RGB frame:
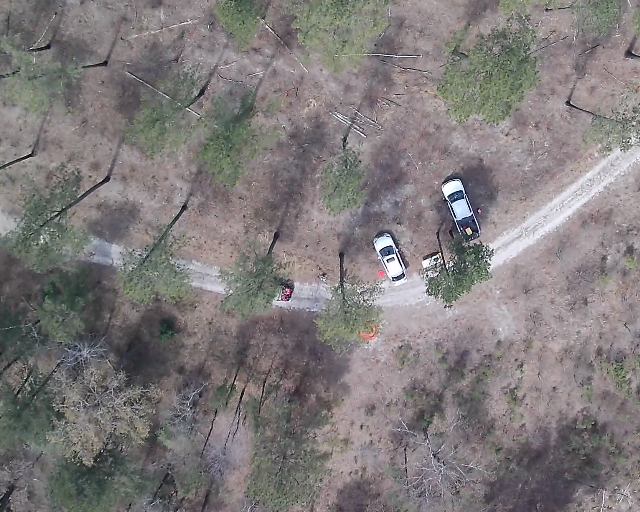
Thermal frame:
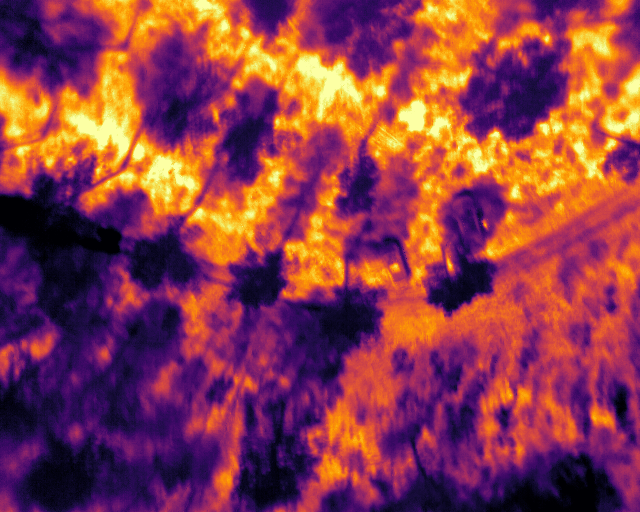
Captured: 2026-02-26 02:27:37
Pixels at or above 80 °C: 0 (fraction of frame: 0)